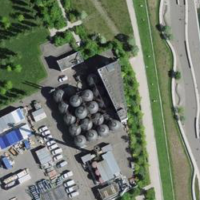
EUNIS habitat code: 56
Species observed at this site:
Salvia pratensis